Current action and preconditions to check: path_clear

Your task: For each precondition in the list above, predict whether it will hold at this action.

Consider the current scene as observed from the mobile robot's camera, and analyze the predicted future states of all dynamic agents (e.g., people, animals, vehicles, or any moving entities) within the NEXT SECOND.

IMPORTANT: Only answer "very likely" if you are absolutely certain—based on strong, clear evidence—that a dynamic agent will violate the precondition in the predicted future state. Do NOT answer "very likely" for unlikely, ambiguous, or low-probability risks.

Ask yourself for each precondition: Is there a high probability, with clear and convincing evidence, that the predicted future states of any dynamic agent will interfere with the predicted future state of the currently executing action within the NEXT SECOND, causing that precondition to fail?

Assess the risk level based on these predictions. Use "likely" or "very likely" if motions create a clear risk of interference.

Use "neutral" or "improbable" if agents are nearby but their predicted paths are clearly diverging or non-conflicting.

Failure Risk Categories: "very improbable", "improbable", "neutral", "likely", "very likely"

Answer Format: Output ONLY the probability_of_failure value from these categories: "very improbable", "improbable", "neutral", "likely", "very likely"

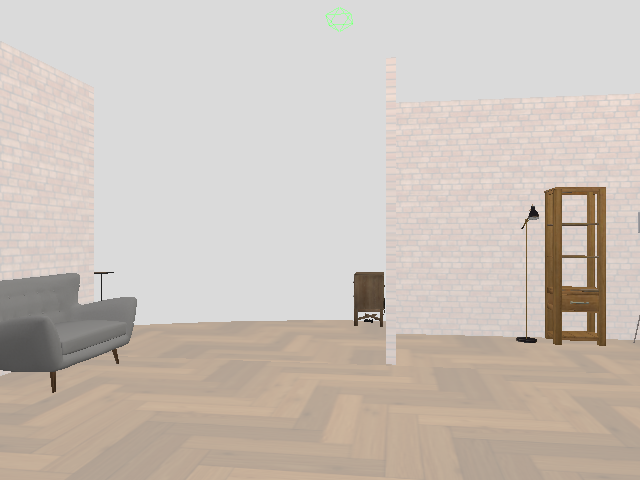

Answer: very improbable